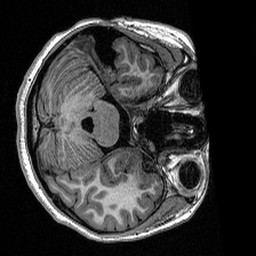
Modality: T1w
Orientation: axial
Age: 22
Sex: female
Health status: healthy
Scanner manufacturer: siemens
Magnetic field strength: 1.5 T
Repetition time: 2.73 s
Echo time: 0.00357 s